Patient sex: M
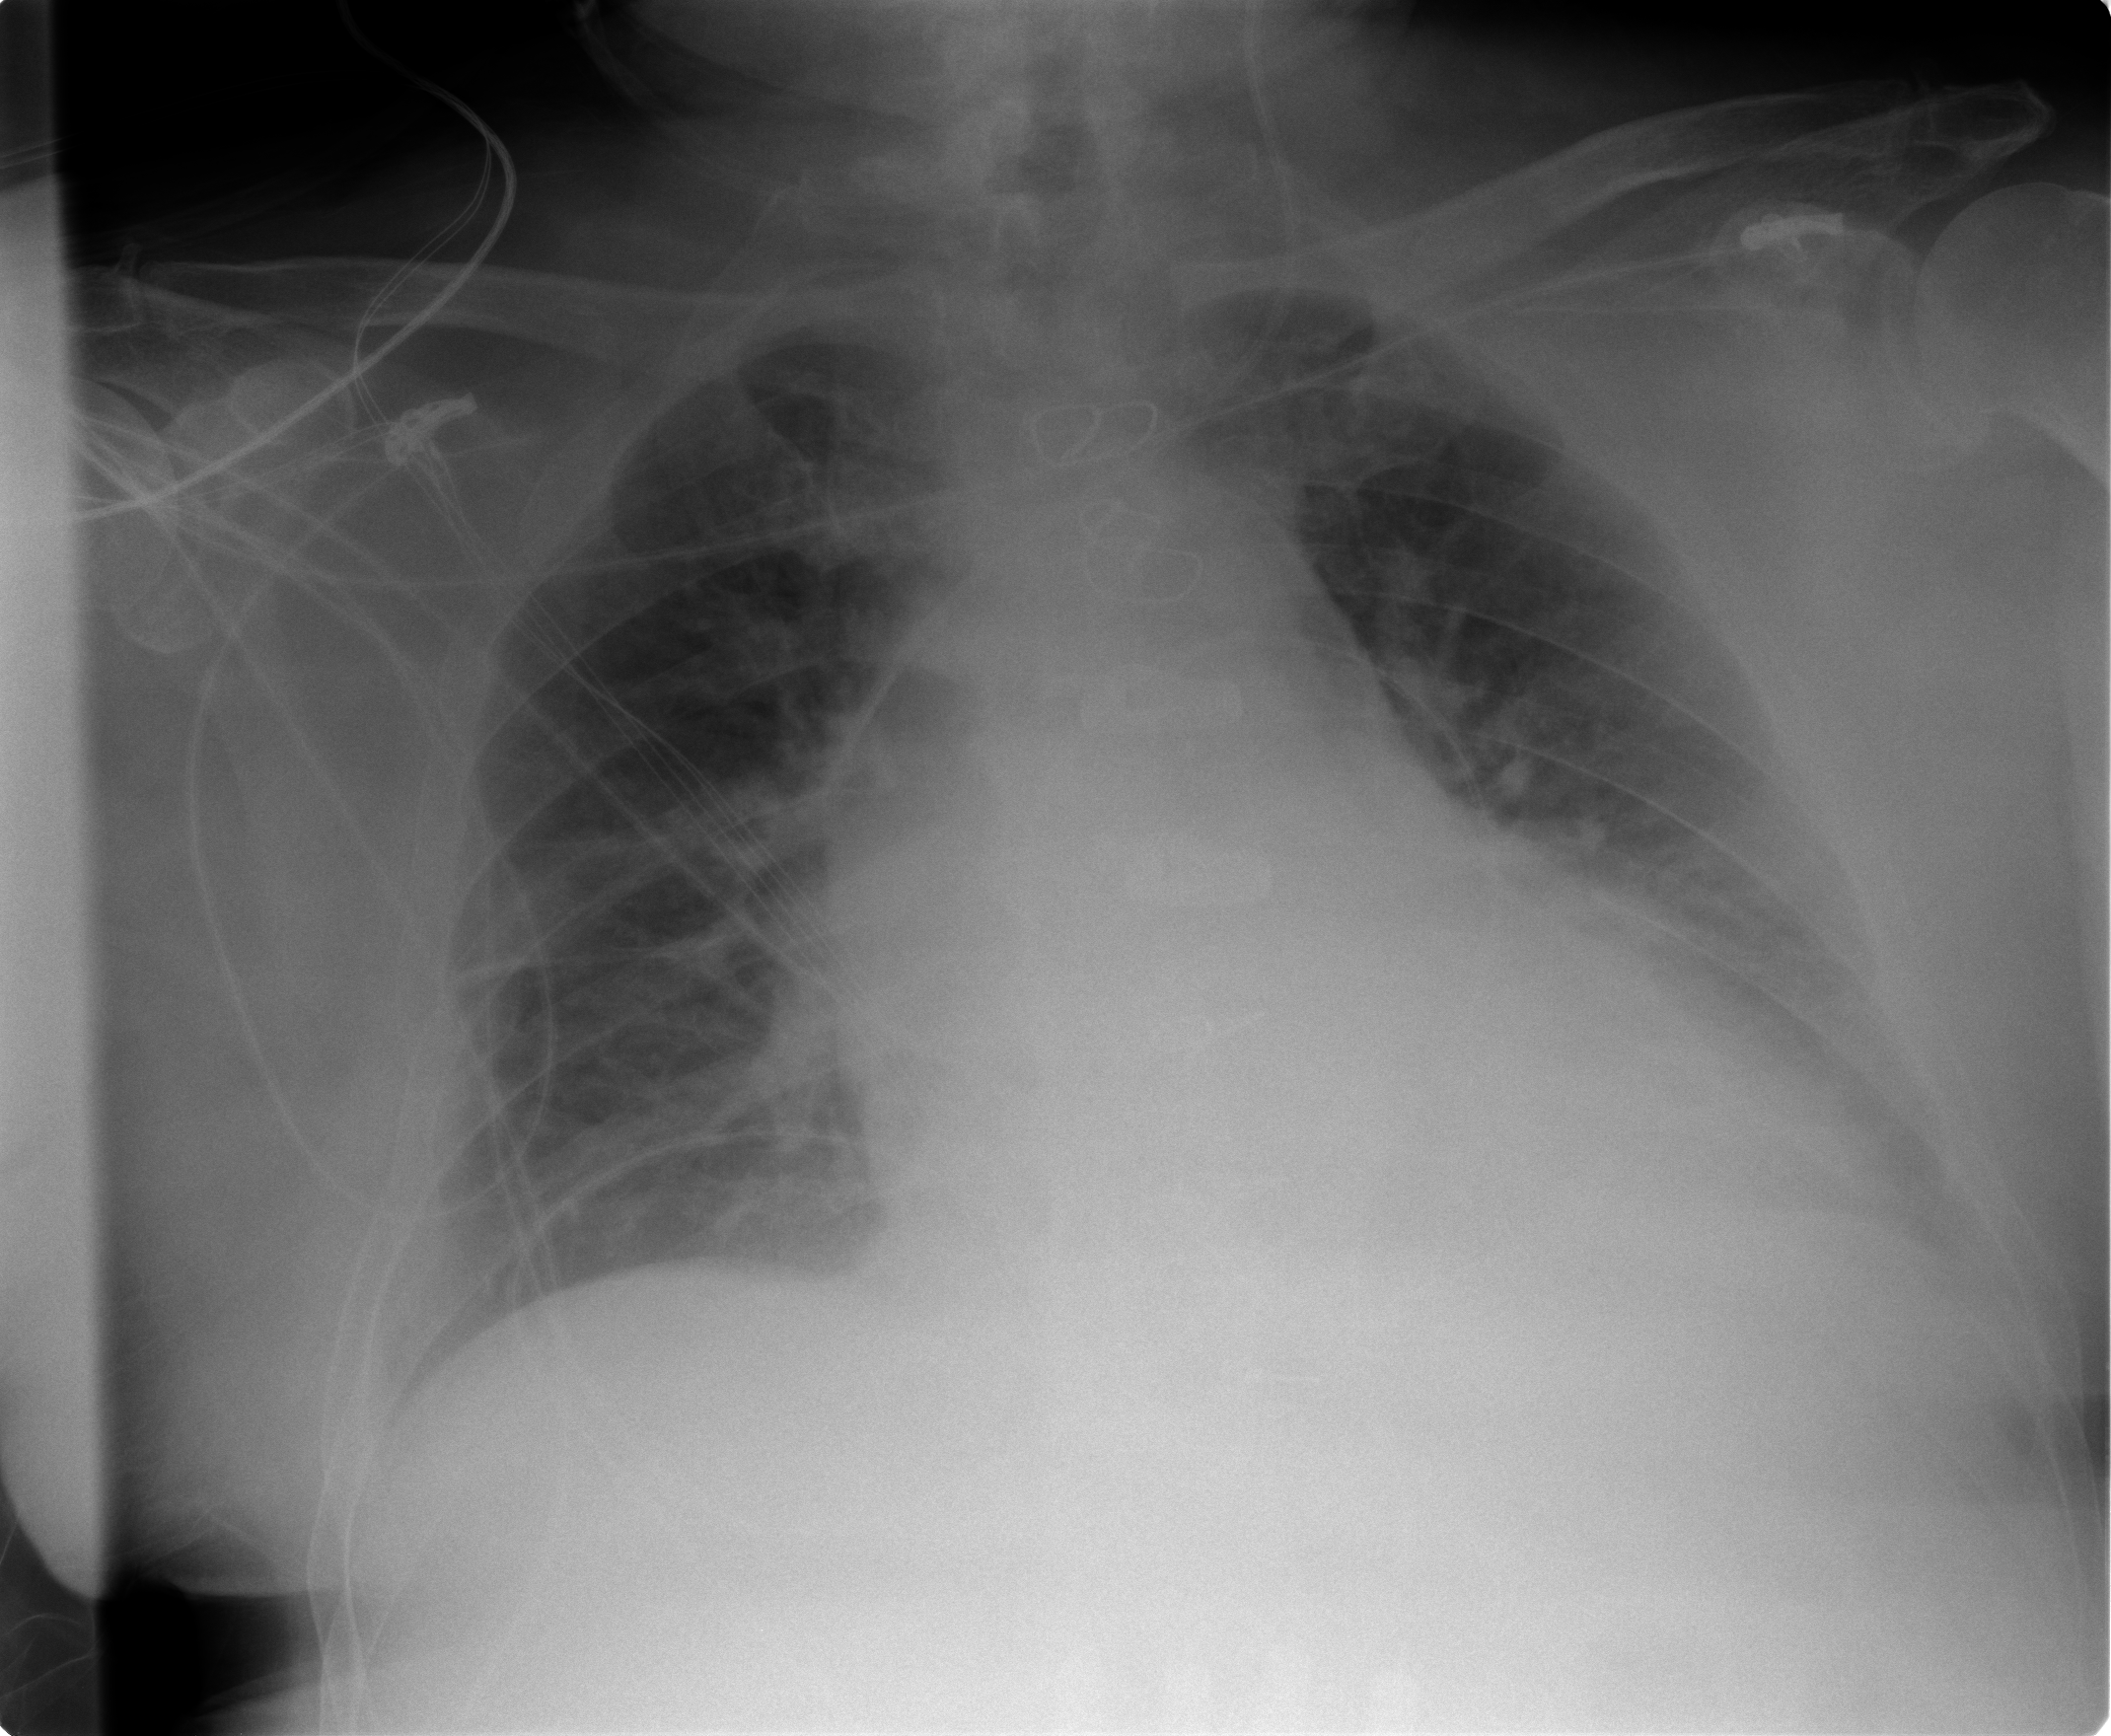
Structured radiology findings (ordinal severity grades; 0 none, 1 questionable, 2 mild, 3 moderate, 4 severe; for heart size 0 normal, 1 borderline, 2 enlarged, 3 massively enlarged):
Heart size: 3
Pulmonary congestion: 2
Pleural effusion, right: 0
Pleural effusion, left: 1
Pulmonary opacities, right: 2
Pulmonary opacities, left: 0
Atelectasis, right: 2
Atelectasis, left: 2